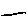
Label: line